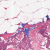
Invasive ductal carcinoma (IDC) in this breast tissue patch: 0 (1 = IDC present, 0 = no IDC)